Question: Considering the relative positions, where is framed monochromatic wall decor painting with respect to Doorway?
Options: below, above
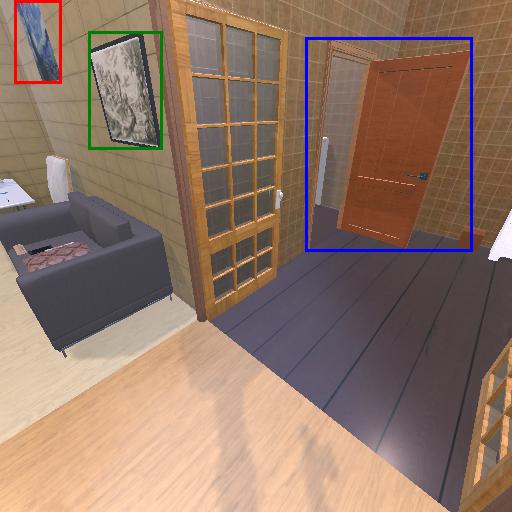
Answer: below